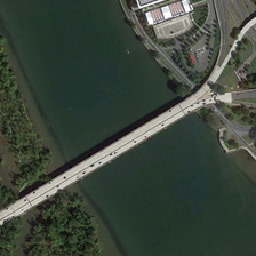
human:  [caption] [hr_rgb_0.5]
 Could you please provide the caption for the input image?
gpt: A white bridge extends along a dark blue river, with trees on one side and winding on the other.

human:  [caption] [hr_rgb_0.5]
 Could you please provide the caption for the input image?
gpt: A white bridge spans the dark blue river, with trees on one side and twists and turns on the other.

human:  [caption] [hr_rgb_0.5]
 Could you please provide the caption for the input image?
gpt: The white bridge spans the dark blue river, with trees on one side and twists on the other.

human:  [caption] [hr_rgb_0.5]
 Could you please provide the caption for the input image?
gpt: At one end of the white bridge is a gray cross building.

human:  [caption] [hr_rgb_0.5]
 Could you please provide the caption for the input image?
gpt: One end of the white bridge is a gray cross building.